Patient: sex M, age 62
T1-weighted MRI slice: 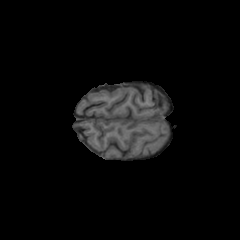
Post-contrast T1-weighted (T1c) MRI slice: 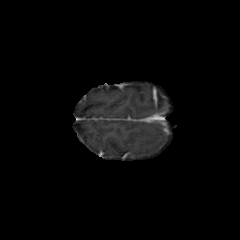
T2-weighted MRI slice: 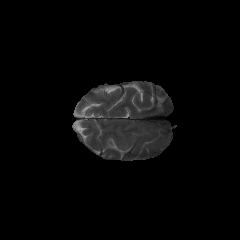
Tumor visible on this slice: no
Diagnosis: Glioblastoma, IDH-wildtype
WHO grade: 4